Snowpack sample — Loveland Pass, Silver Plume, Colorado, USA (1/12/25, 11:40 AM MST)
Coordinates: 39.66, -105.88
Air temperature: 7 °F
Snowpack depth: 140 cm
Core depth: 10 cm
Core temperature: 41 °F
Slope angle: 11°, slope face: 30°
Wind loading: high
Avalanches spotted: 2
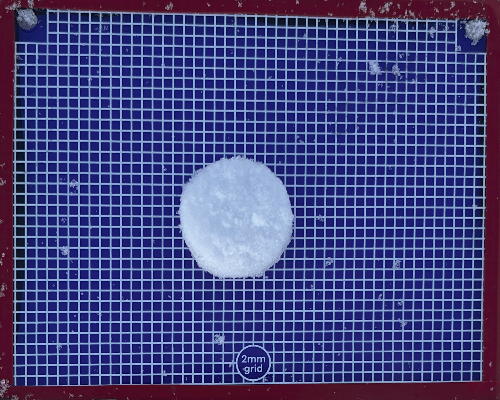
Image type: profile
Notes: Pilot using slightly modified coring method that took too large segment for snow profile picturing, advised not to use in higher level models. Two avalanche on south face nearby, partially cloudy with light snow in the last 24 hours. Lots of wind loading on eastern features.